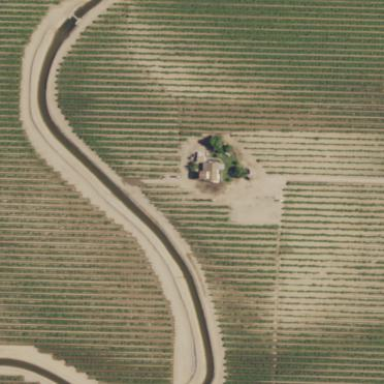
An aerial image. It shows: Beautiful vineyard in the countryside.